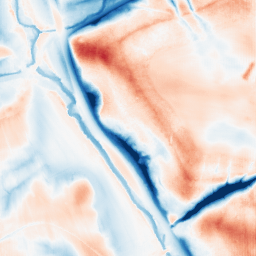
Category: edge_preserving
Decomposition family: guided
Decomposition parameters: radius: 16
eps: 0.1
Upsampling method: fft_zeropad
Upsampling parameters: scale: 4
Upsampling scale: 4